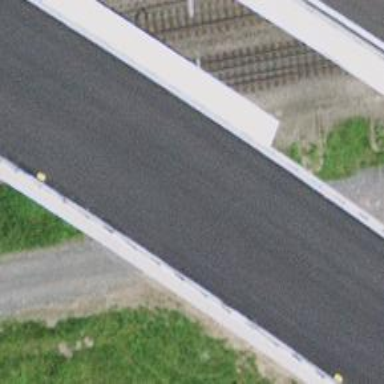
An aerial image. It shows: Beam-structured bridge on motorway.